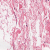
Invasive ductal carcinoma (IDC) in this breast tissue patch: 0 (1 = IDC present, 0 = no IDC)